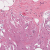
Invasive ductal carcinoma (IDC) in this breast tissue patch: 0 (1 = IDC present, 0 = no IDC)